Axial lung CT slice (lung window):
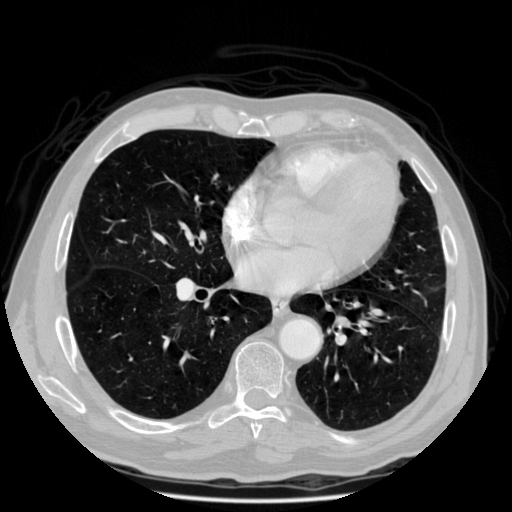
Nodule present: no